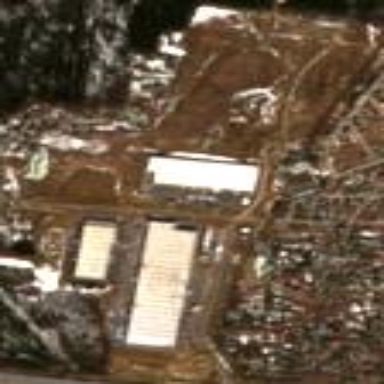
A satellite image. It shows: Industrial area featuring warehouse.